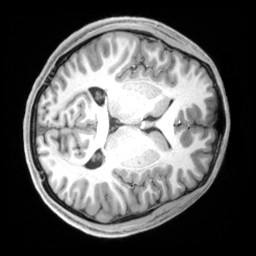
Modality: T1w
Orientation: axial
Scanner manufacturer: siemens
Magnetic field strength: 3 T
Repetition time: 2.5 s
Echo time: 0.00218 s